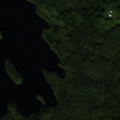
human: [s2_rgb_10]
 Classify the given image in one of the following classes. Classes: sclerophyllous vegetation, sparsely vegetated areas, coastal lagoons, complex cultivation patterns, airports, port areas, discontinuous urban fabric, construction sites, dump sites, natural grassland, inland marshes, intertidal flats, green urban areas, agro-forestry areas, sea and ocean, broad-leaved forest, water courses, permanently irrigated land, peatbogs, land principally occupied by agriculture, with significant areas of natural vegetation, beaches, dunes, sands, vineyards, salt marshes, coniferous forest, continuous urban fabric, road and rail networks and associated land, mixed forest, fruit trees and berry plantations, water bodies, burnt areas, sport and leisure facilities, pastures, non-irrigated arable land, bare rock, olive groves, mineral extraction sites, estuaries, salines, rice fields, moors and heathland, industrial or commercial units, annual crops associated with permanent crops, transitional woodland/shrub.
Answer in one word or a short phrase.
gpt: coniferous forest, mixed forest, water bodies